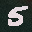
Label: 5